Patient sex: M
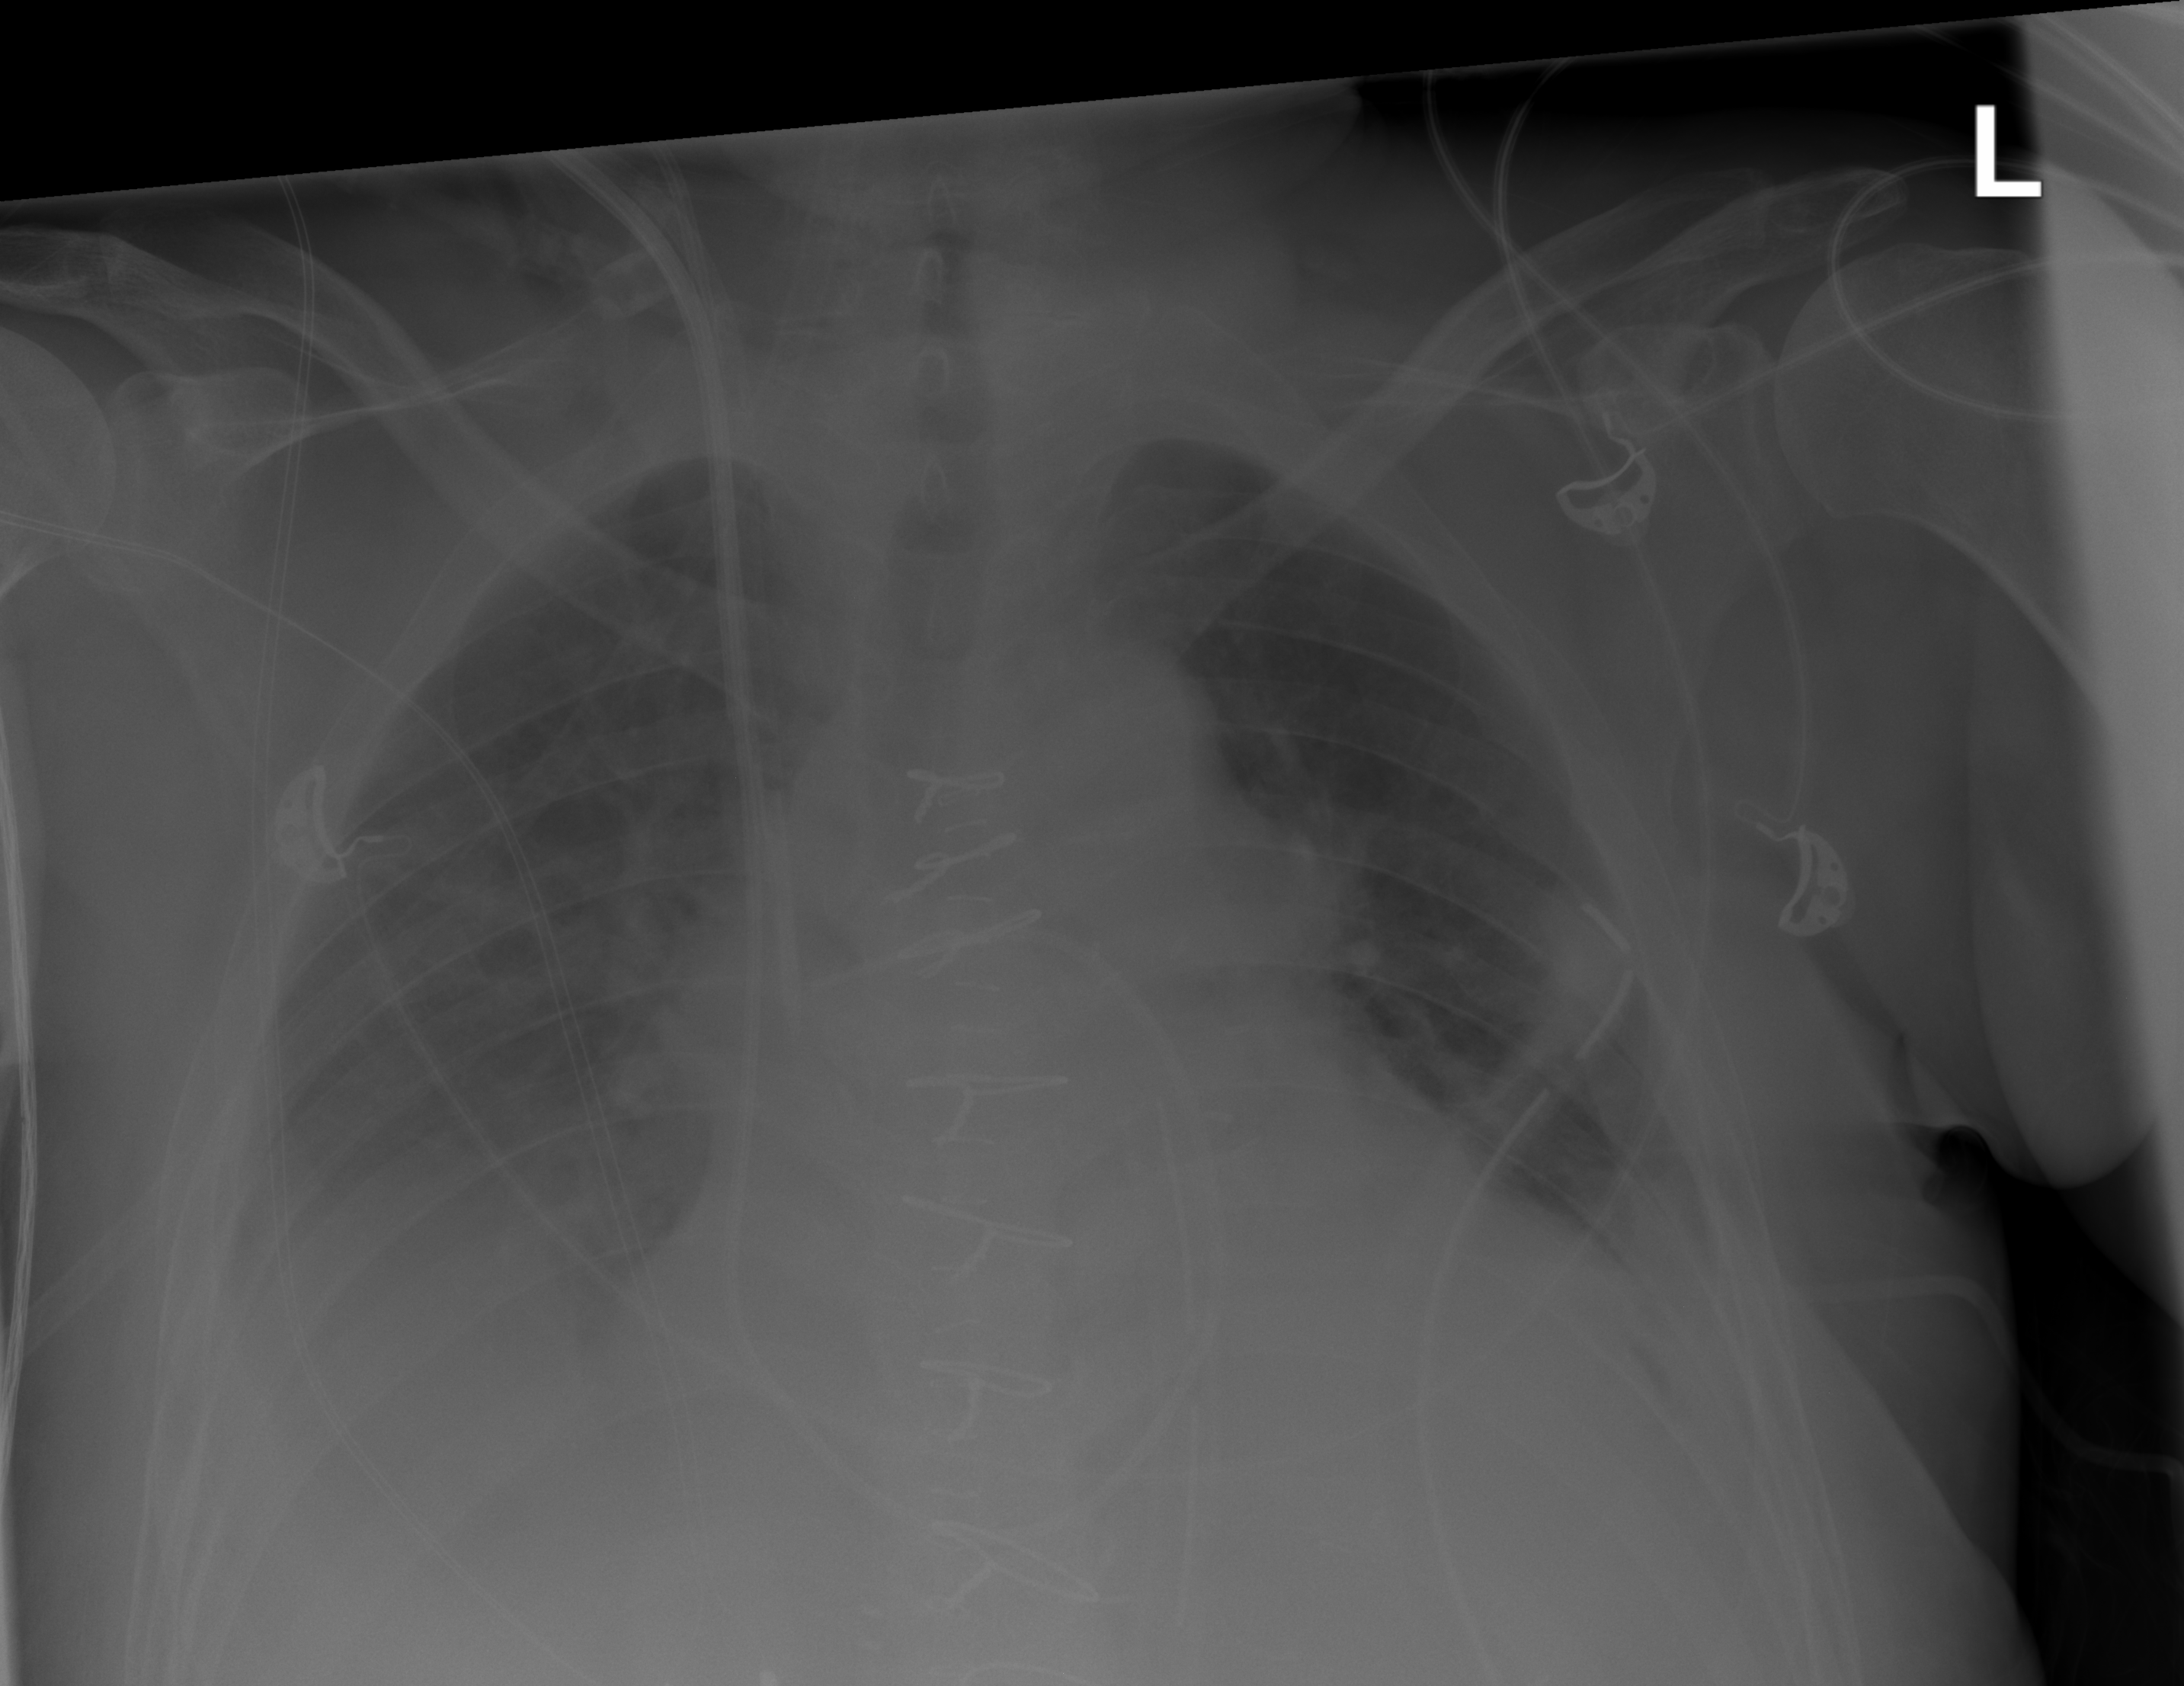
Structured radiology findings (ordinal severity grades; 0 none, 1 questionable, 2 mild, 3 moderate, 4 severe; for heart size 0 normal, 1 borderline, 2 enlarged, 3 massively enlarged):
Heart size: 2
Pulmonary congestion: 2
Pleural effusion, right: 2
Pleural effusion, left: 2
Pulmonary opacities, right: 2
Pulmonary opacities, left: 2
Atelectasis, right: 0
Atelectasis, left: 0